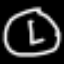
Label: clock